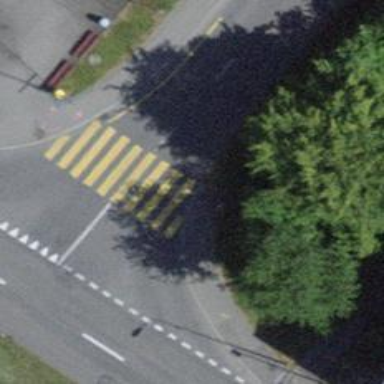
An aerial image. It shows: Marked crossing on the road.